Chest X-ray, PA view. Patient: 60 years old, sex M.
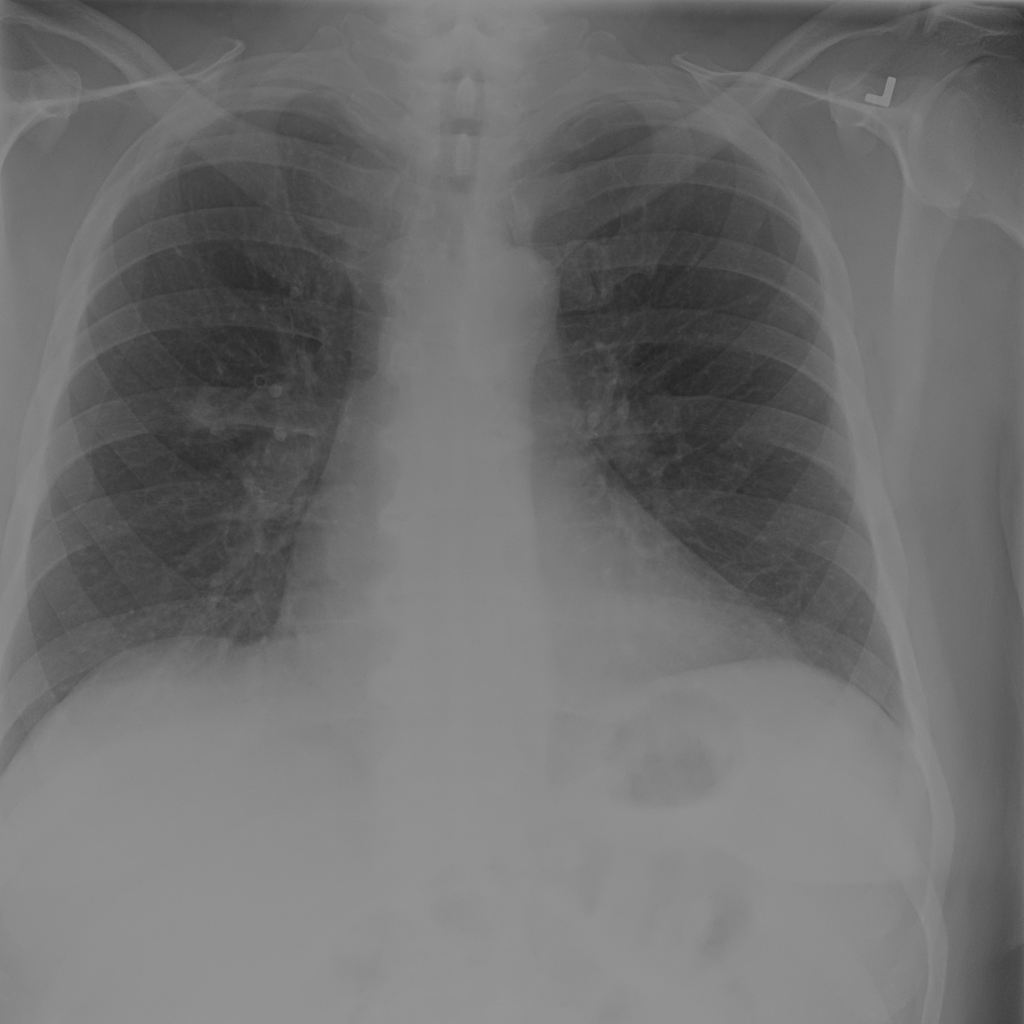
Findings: Atelectasis, Infiltration, Nodule